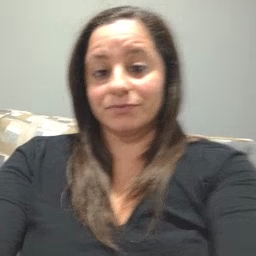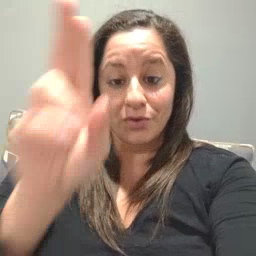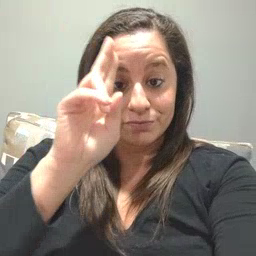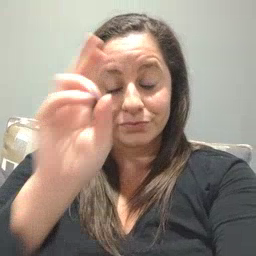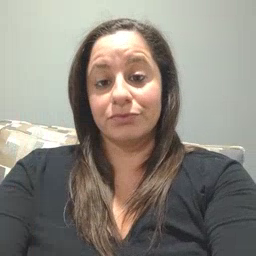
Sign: uncle